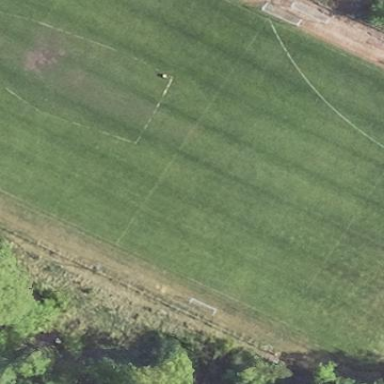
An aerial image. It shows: Soccer pitch for outdoor sports and leisure activities.